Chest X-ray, AP view. Patient: 35 years old, sex M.
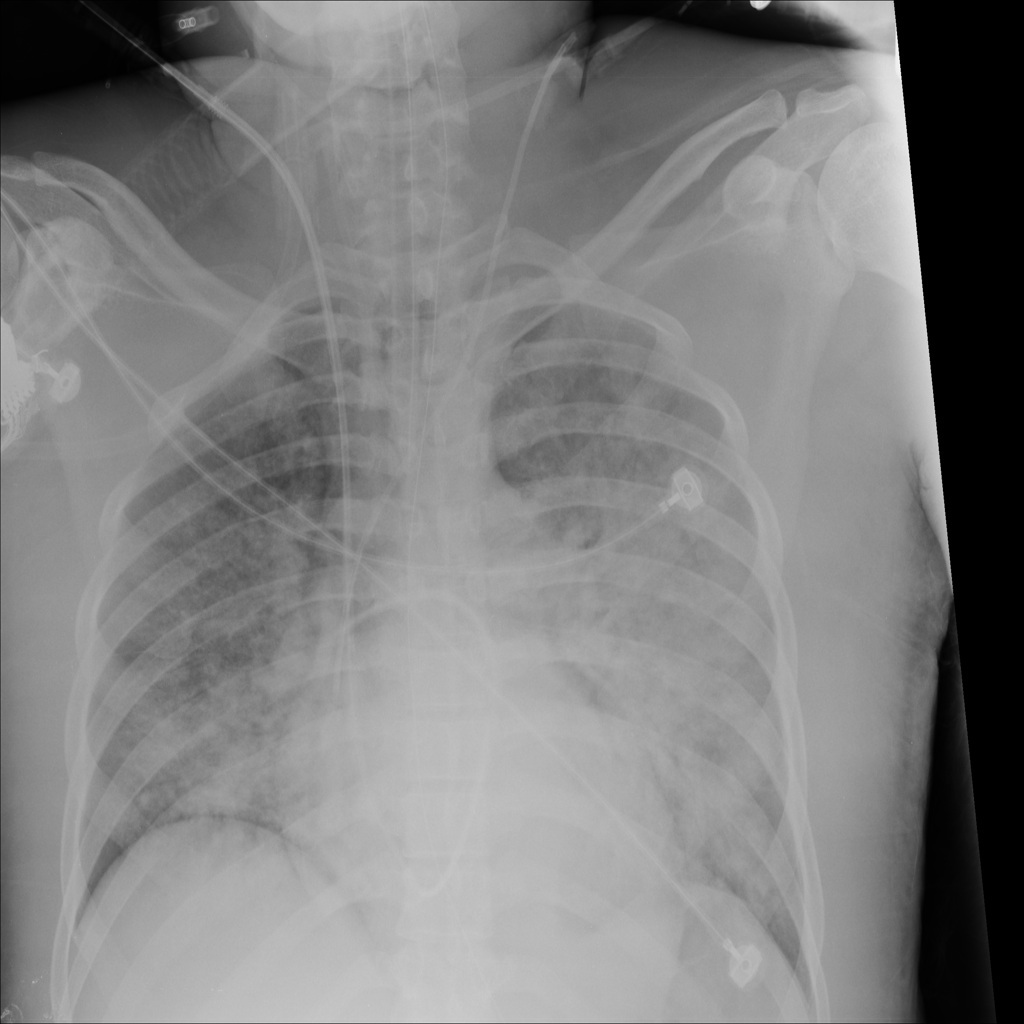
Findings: Consolidation, Infiltration